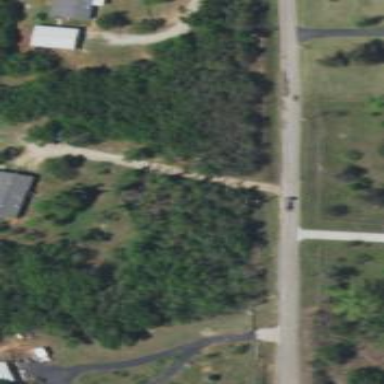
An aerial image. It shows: Driveway leading to service road.